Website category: university
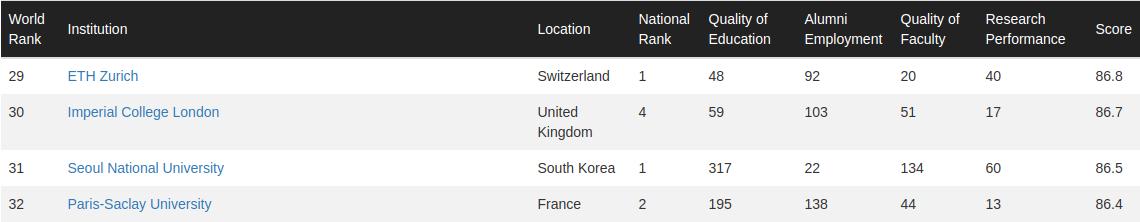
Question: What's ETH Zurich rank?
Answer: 29

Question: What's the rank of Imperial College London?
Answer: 30

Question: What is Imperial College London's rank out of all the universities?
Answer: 30

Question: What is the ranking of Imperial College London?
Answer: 30

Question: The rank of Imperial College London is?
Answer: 30

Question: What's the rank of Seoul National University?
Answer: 31

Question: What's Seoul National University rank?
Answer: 31

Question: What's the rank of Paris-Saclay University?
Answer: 32

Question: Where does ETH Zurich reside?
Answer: Switzerland

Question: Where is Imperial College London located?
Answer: United Kingdom

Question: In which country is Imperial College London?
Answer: United Kingdom

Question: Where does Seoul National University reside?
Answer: South Korea

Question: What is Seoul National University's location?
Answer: South Korea

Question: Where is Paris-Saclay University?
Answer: France

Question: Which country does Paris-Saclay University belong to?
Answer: France

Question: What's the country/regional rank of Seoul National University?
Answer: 1

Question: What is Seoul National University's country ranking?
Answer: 1

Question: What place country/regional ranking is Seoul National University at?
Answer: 1

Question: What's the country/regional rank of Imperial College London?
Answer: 4

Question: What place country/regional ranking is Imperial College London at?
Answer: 4

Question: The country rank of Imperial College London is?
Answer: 4

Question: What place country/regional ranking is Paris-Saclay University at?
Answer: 2

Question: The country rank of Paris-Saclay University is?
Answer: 2

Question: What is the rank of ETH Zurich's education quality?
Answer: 48

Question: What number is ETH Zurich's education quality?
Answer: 48

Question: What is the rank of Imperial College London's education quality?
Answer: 59

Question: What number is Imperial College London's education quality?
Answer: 59

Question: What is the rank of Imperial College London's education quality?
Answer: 59

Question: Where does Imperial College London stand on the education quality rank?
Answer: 59

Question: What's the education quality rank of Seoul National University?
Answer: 317

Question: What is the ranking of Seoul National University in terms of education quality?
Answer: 317

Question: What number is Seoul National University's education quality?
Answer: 317

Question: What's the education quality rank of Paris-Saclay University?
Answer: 195

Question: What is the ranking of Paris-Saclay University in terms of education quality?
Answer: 195

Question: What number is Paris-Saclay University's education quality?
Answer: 195

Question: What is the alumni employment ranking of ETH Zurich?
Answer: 92

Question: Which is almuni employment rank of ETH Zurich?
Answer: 92

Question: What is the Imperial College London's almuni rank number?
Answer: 103

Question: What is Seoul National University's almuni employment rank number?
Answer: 22

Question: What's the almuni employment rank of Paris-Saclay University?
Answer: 138

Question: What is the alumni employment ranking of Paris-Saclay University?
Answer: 138

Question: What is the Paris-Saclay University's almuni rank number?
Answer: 138

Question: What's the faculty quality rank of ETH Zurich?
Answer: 20

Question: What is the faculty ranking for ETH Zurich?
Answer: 20

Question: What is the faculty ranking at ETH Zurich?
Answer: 20

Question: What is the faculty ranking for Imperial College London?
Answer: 51

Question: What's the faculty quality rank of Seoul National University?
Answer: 134

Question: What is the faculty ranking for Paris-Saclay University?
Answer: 44

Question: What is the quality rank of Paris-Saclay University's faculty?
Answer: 44

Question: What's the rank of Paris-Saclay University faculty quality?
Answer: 44

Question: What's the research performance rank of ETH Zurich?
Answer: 40

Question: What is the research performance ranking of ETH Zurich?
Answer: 40

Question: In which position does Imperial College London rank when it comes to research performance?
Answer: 17

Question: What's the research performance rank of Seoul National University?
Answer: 60

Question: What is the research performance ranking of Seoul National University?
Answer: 60

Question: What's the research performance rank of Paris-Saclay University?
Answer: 13

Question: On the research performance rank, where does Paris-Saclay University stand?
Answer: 13

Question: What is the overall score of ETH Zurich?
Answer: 86.8

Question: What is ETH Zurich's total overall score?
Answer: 86.8

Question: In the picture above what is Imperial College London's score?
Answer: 86.7

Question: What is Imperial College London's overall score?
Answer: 86.7

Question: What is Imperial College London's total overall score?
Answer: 86.7

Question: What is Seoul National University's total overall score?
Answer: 86.5

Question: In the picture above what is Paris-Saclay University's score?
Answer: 86.4